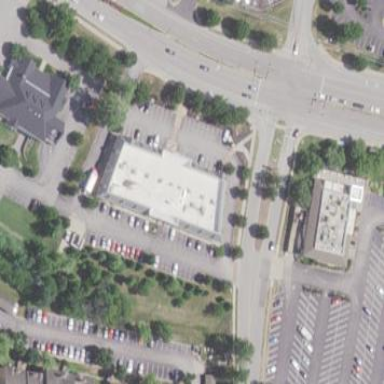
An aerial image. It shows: Retail building.